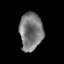
Tissue: prostate
Cell type: T cells
Senescence score: 0.3042
Nuclear area (px): 859
Mean DAPI intensity: 121.227